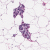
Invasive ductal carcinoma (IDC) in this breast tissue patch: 0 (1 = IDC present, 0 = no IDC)